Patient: sex F, age 55
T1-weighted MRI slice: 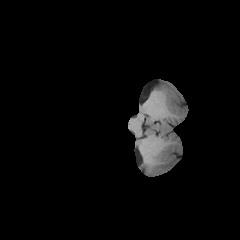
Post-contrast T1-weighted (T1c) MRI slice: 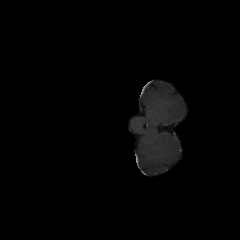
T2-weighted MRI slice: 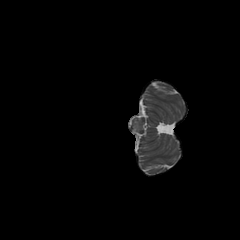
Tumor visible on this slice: no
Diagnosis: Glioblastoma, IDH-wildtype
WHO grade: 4